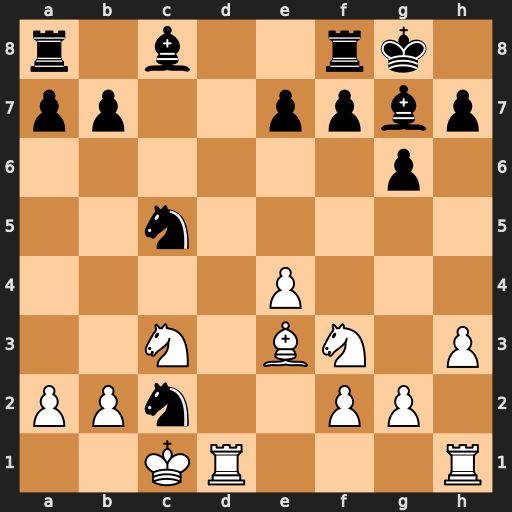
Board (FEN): r1b2rk1/pp2ppbp/6p1/2n5/4P3/2N1BN1P/PPn2PP1/2KR3R
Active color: w
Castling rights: -
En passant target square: -
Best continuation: Bxc5 b6 Bxe7